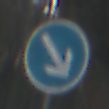
Verkehrszeichen: VorgeschriebeneVorbeifahrtRechts
Umgebung: Outdoor, Nature
Tageszeit: SunriseSunset
Wetter: Clear
Licht: Natural
Jahreszeit: Winter
Kontrast: LowContrast